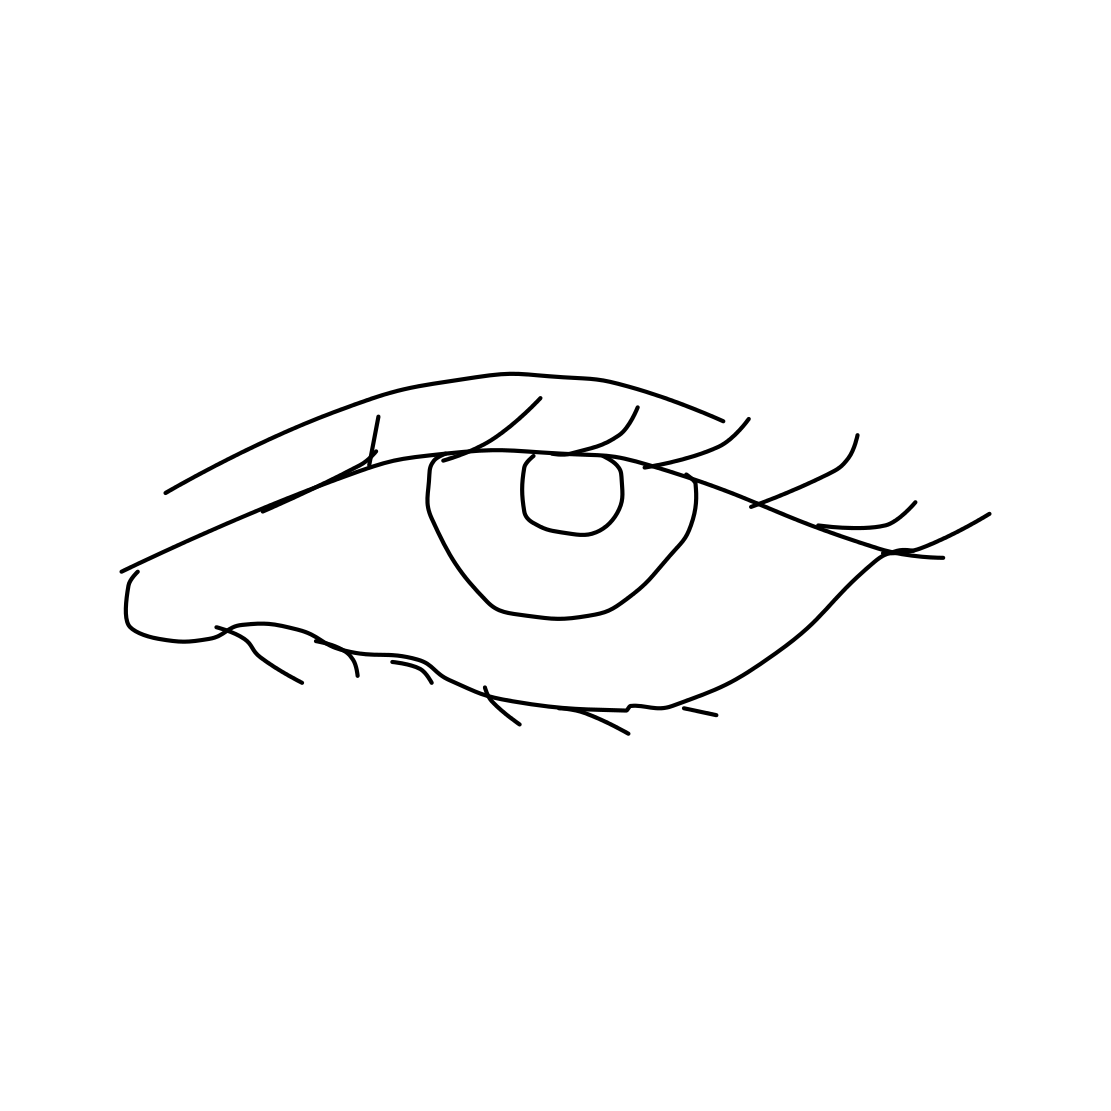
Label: eye